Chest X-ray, AP view. Patient: 56 years old, sex M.
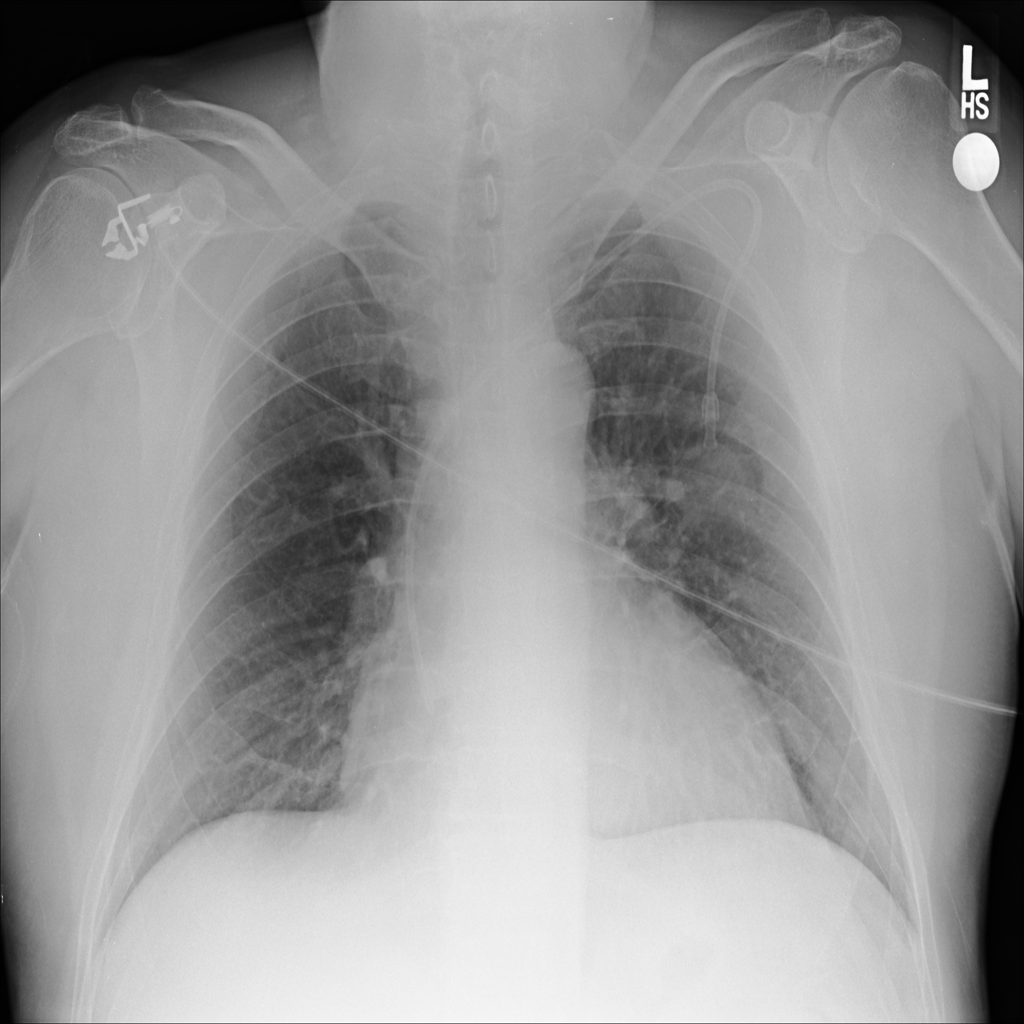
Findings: Pleural_Thickening